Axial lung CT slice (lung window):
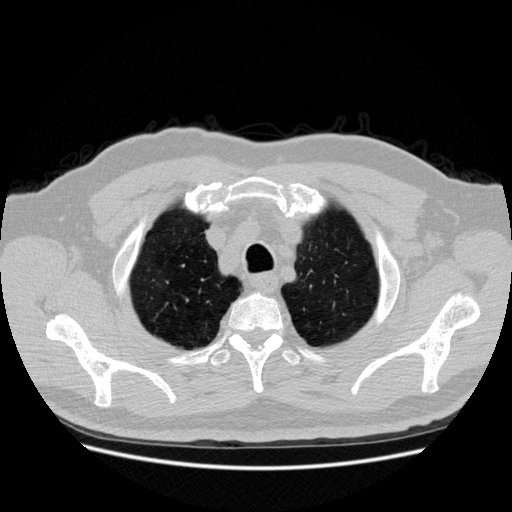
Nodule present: no